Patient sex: M
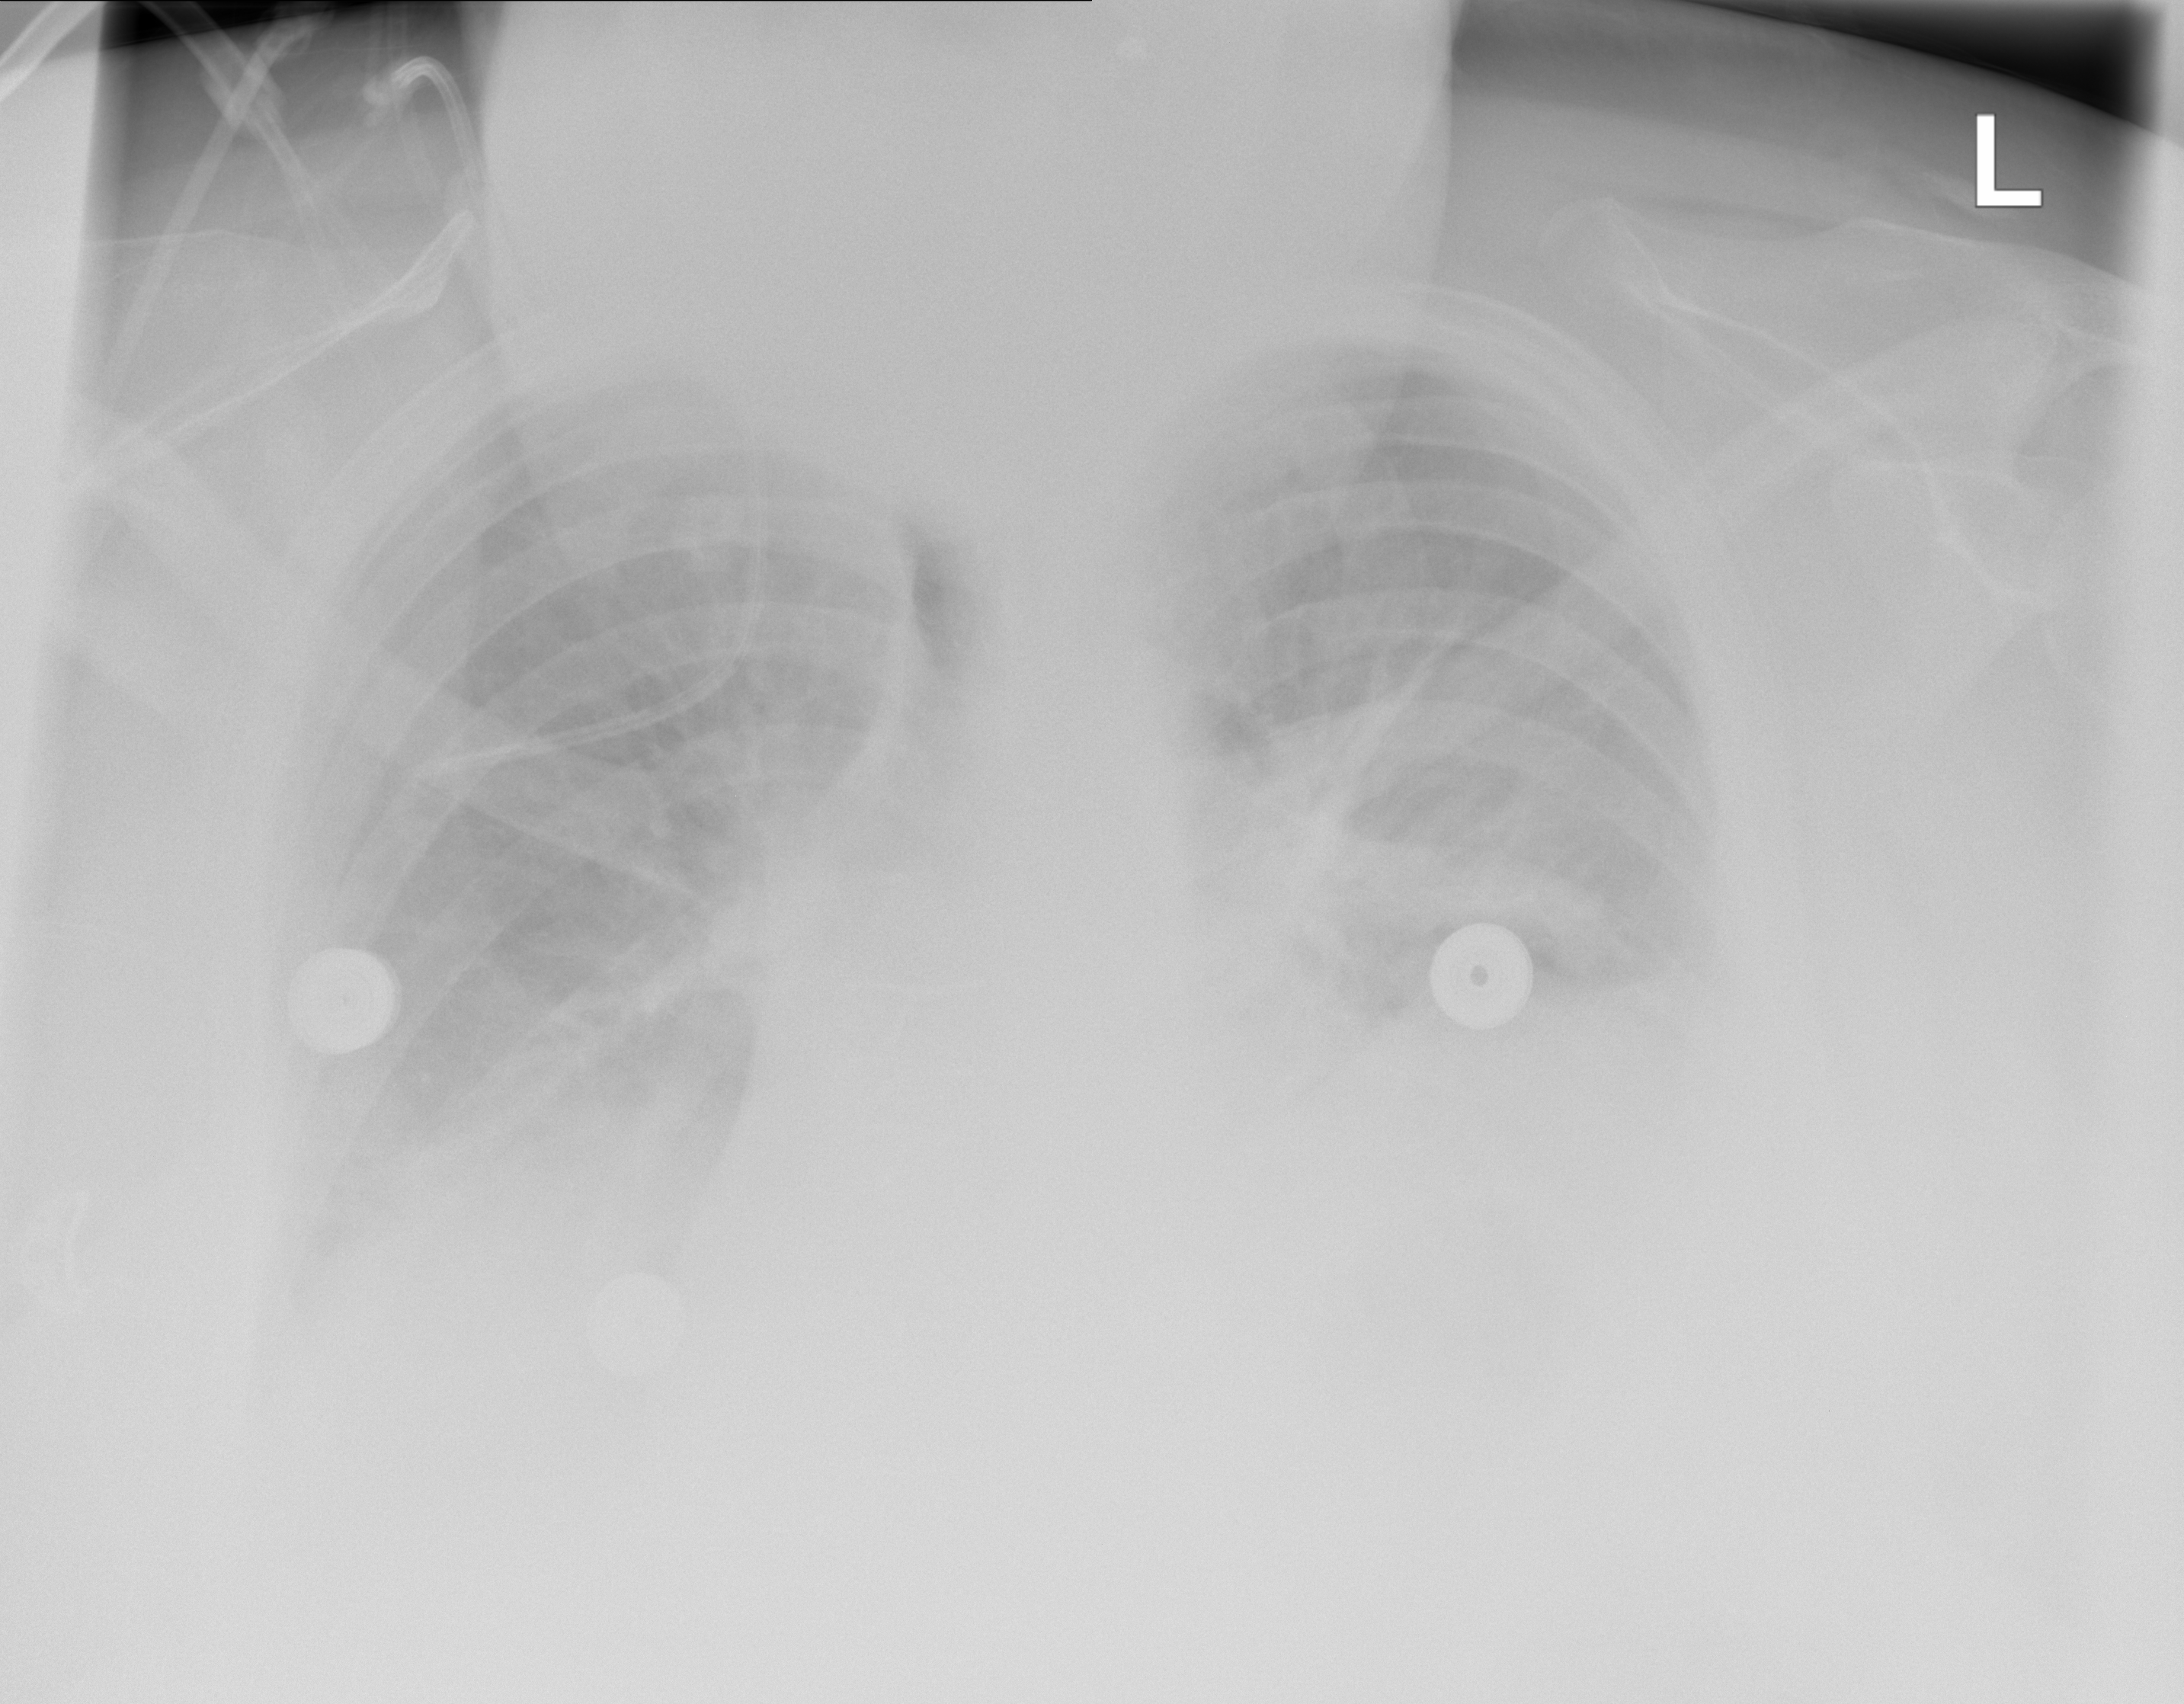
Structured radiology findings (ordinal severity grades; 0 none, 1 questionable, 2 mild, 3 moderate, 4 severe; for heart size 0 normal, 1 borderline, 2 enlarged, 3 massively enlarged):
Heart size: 0
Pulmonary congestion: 2
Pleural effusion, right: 2
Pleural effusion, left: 2
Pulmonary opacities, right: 0
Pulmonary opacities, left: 0
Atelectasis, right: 2
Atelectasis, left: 2